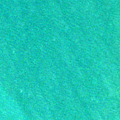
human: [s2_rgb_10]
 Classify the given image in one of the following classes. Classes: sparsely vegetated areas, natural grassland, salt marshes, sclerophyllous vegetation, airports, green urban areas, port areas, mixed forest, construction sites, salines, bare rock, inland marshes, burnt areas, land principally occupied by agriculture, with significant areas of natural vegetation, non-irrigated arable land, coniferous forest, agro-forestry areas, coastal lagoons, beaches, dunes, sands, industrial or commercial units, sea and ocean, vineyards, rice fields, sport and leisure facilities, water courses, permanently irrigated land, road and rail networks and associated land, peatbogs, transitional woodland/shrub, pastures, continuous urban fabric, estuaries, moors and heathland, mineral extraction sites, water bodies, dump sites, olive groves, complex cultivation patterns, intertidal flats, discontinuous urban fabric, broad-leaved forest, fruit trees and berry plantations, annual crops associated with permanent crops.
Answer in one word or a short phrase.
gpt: sea and ocean